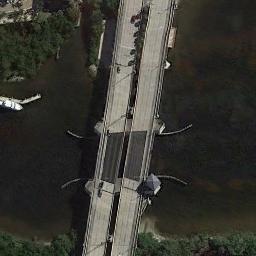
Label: bridge